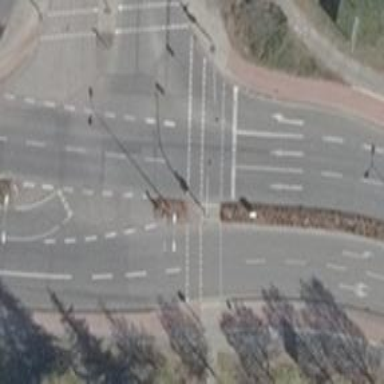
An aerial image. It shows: Road crossing with traffic signals.